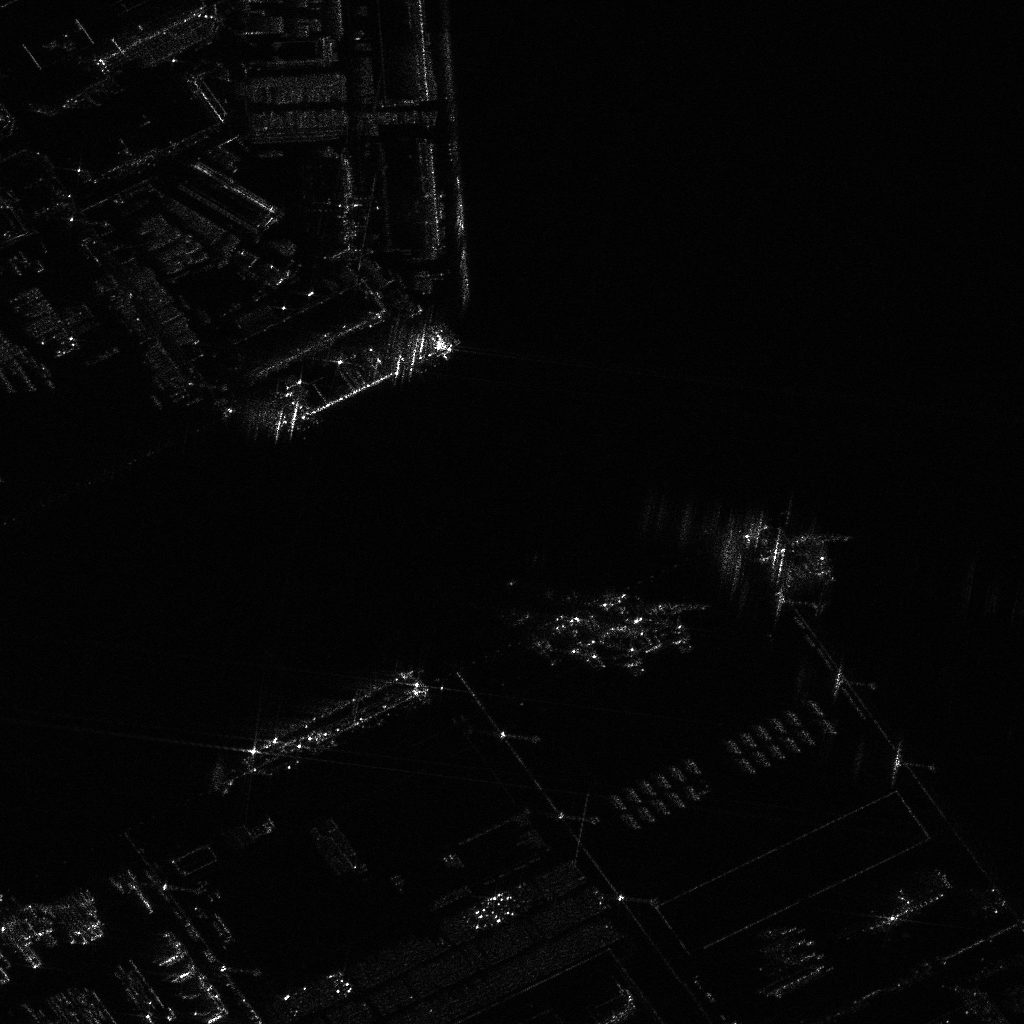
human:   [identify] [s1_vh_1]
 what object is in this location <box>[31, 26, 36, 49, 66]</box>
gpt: <ref>1 medium ore-oil at the center</ref>

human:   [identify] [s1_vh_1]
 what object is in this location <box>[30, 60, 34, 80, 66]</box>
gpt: <ref>1 medium ore-oil at the bottom</ref>